Question: I created a dropdown menu through CSS but weirdly all the dropdown menus are aligned to left. I am hoping that all the dropdowns would appear and drop under their parent menu.
The HTML is as follows:-
'''
<div id="menu">
<ul>
<li ng-class="{selected: $index==currPage}" ng-repeat="page in data.pages" class="ng-scope selected">
<a href="" ng-click="goToPage($index)" class="ng-binding">Introduction</a>
<ul>
<!-- ngRepeat: smenu in data.subMenu[$index].list --><li ng-class="{$index==currMenu}" ng-repeat="smenu in data.subMenu[$index].list" class="ng-scope">
<a href="" ng-click="goToPage($index)" class="ng-binding">Profile</a>
</li><li ng-class="{$index==currMenu}" ng-repeat="smenu in data.subMenu[$index].list" class="ng-scope">
<a href="" ng-click="goToPage($index)" class="ng-binding">Background</a>
</li><li ng-class="{$index==currMenu}" ng-repeat="smenu in data.subMenu[$index].list" class="ng-scope">
<a href="" ng-click="goToPage($index)" class="ng-binding">What is KAM</a>
</li>
</ul>
</li>
...
</div>
'''
Following is the CSS:-
'''
#menu {
/*border-bottom:4px seagreen solid;*/
background-color: #2d394d;
list-style:none;
}
#menu ul {
list-style: none;
}
#menu ul li {
display: inline-block;
float: none;
/*width: 20%;*/
}
#menu ul li a{
font-size: 10pt;
padding:12px 24px 12px 24px;
/*border-right:1px white solid;*/
display:block;
text-decoration: none;
text-align: center;
color:#fff;
text-transform: uppercase;
}
#menu ul li a:hover{
}
#menu ul li.selected a {
background-color: #1b86c2;
color:#fff;
}
/* DropDown Menus */
#menu ul ul{
background:#fff; /* Adding a background makes the dropdown work properly in IE7+. Make this as close to your page's background as possible (i.e. white page == white background). */
background:rgba(255,255,255,0); /* But! Let's make the background fully transparent where we can, we don't actually want to see it if we can help it... */
list-style:none;
position:absolute;
left:-9999px; /* Hide off-screen when not needed (this is more accessible than display:none;) */
}
#menu ul li ul li{
padding-top:1px; /* Introducing a padding between the li and the a give the illusion spaced items */
float:none;
display: block;
}
#nav ul ul a{
white-space:nowrap; /* Stop text wrapping and creating multi-line dropdown items */
}
#menu li:hover ul{ /* Display the dropdown on hover */
left:0; /* Bring back on-screen when needed */
}
#menu li:hover a{ /* These create persistent hover states, meaning the top-most link stays 'hovered' even when your cursor has moved down the list. */
background:#1b86c2;
text-decoration:underline;
}
#menu li:hover ul a{ /* The persistent hover state does however create a global style for links even before they're hovered. Here we undo these effects. */
text-decoration:none;
}
#menu li:hover ul li a:hover{ /* Here we define the most explicit hover states--what happens when you hover each individual link. */
background:#333;
}
'''
You can see the Image showing it here (where the picture shows the drop down for "Cases", it should be under the Cases, but it is shifted to left. "Introduction" sub-menu also shows at the same place):-

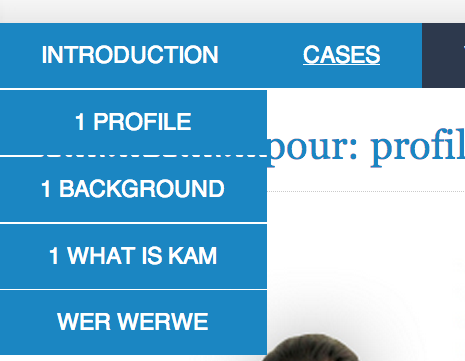
Answer: It is because of 'left:0' positioning and parent li's position as being 'static' by default. Yo can fix it by marking it relative so that child ul's 'left:0' will be relative to the parent li.
'''
#menu ul li {
display: inline-block;
float: none;
/*width: 20%;*/
position:relative; /*Add this*/
}
#menu li:hover ul{ /* Display the dropdown on hover */
/* Bring back on-screen when needed */
left:0;
padding:0; /*Add this if you are not using any reset*/
}
'''
### Fiddle